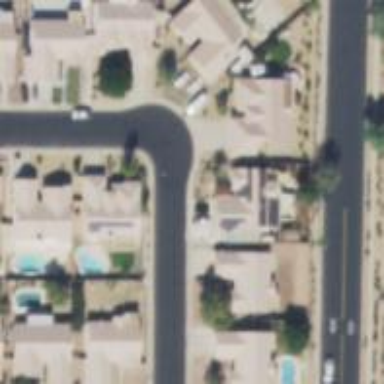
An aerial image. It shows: Residential road with asphalt surface.